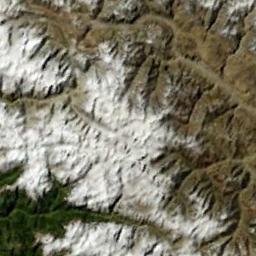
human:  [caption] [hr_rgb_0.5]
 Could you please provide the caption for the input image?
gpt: The snowberg is covered with glaciers and vegetation and the snowberg also is partly exposed .

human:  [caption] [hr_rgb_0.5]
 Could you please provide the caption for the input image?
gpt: A lot of snow is on the snowberg .

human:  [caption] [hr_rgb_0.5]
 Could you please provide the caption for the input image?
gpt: The snow berg is consist of green plants,Bare land and white snow .

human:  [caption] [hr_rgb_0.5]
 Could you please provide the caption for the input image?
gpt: The snow on the snowy mountains is distributed at the junction of brown and green mountains .

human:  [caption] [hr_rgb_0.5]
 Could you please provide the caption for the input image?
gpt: There are some snow on the snowberg .